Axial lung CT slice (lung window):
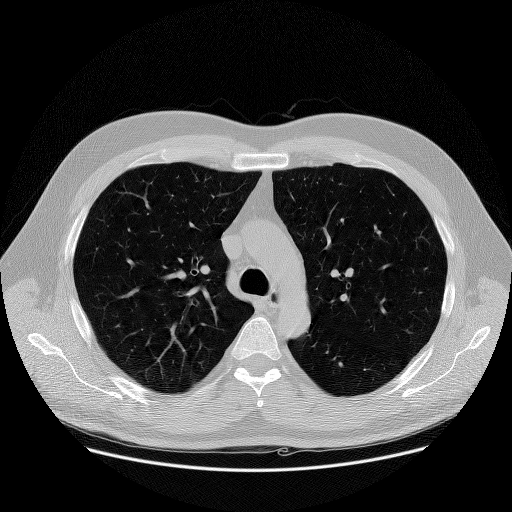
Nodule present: no